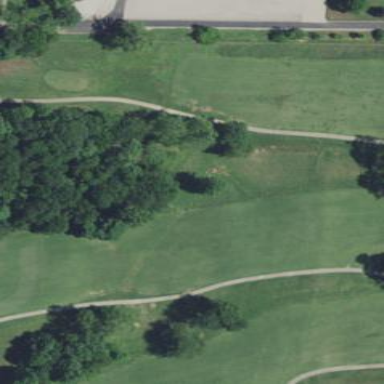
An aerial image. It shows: Golf fairway surrounded by grass.